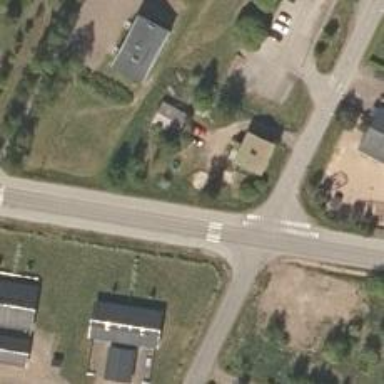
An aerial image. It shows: Footway with zebra crossing.